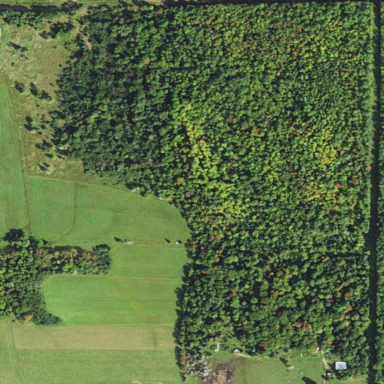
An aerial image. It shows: Serene woodland landscape.